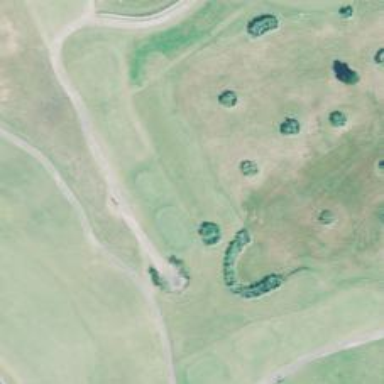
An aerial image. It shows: Golf cartpath that is also road path.